Question: -

-
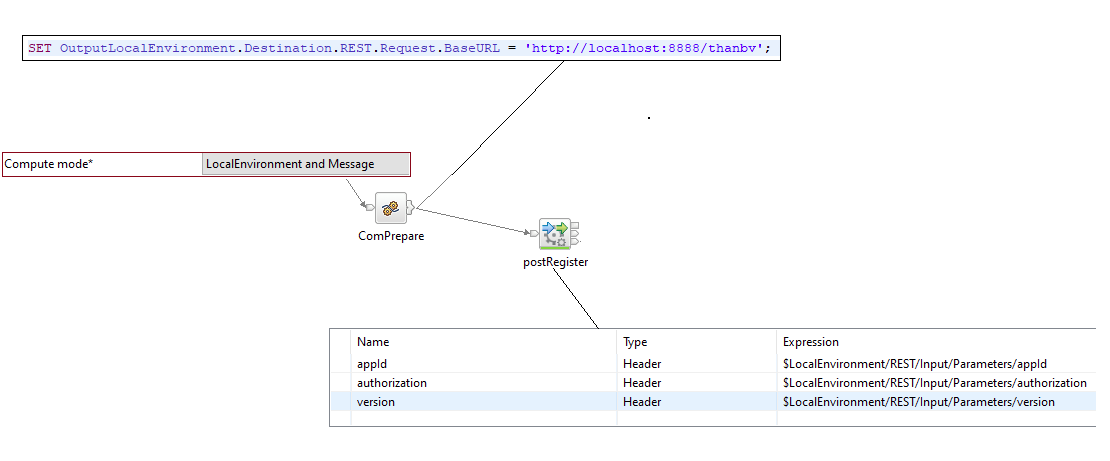
Answer: I'm resolved my problem. I set configuration in compute node:
'''
SET InputLocalEnvironment.Destination.REST.Request.BaseURL = 'http://localhost:8888/thanbv';
'''
And I set default compute mode is Message. Thanks for everyone :v